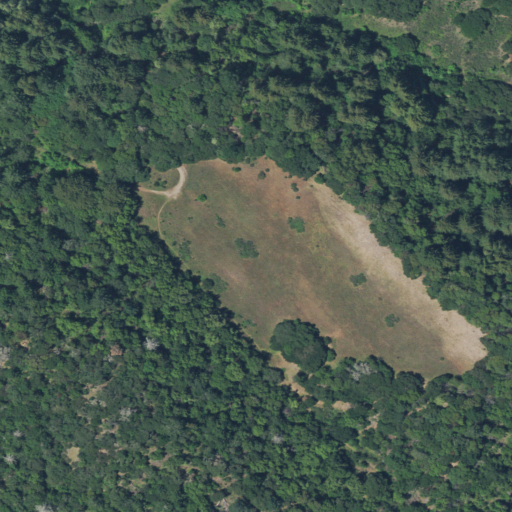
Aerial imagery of plain(s) in California named Mays Clearing containing evergreen forest, mixed forest, grassland, and deciduous forest